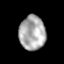
Tissue: prostate
Cell type: Myeloid cells
Senescence score: 0.2979
Nuclear area (px): 883
Mean DAPI intensity: 171.046